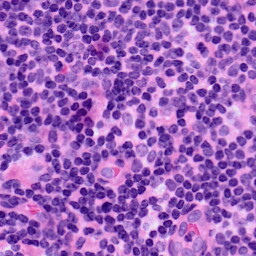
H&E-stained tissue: LymphNode